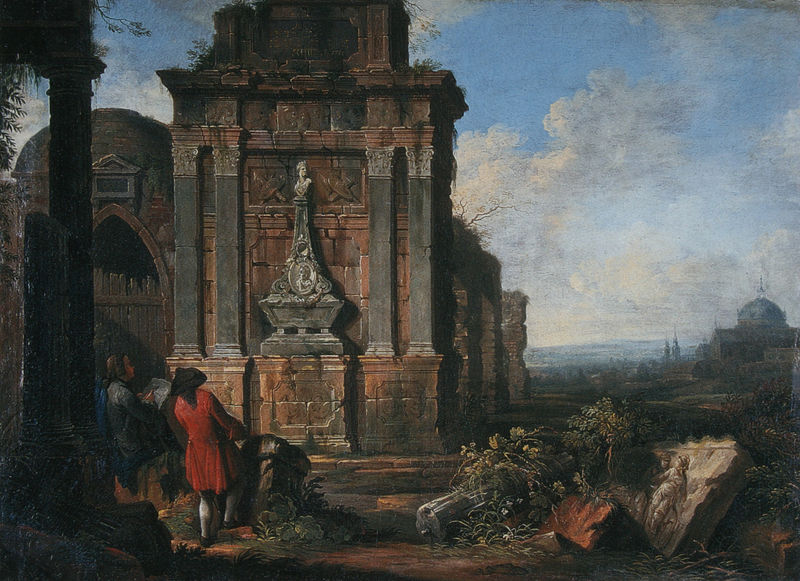
Titel: Italienische Ruinenlandschaft mit Grabmonument
Künstler: Christian Georg d. Ä. Schütz
Standort: Mainz
Institution: Landesmuseum
Schlagwörter: baum, blau, dunkel, gemälde, himmel, mann, weiß, wolken, bäume, frauen, grün, kirchturm, landschaft, menschen, stadt, braun, frankreich, frau, grau, hell, hintergrund, holz, hut, kleid, männer, pfeiler, schwarz, säule, säulen, tür, zeichnung, gebäude, gras, haus, rot, wolke, jacke, architektur, stein, steine, bild, bildnis, öl, horizont, kirche, mantel, klassizismus, personen, blatt, pflanzen, kinder, turm, skulptur, landschft, relief, düster, italien, abstrakt, mauer, idylle, pilaster, figuren, kuppel, romantik, trümmer, zerstörung, büste, maler, melancholisch, bronze, tor, foto, eingang, ruine, antike, moschee, dom, denkmal, revolution, leinwand, friedhof, dreispitz, gebet, staunen, altar, rom, wissenschaftler, kapitell, kaputt, grab, romantisch, antik, mittelalter, kapelle, unkraut, forscher, tempel, aufklärung, arkadien, anbetung, klassik, weisss, schaft, grabmal, forum romanum, monument, idealisiert, kriche, stele, epitaph, trist, stine, romantk, verwuchert, porös, stätte, skulpturo, 18. jahrhundert